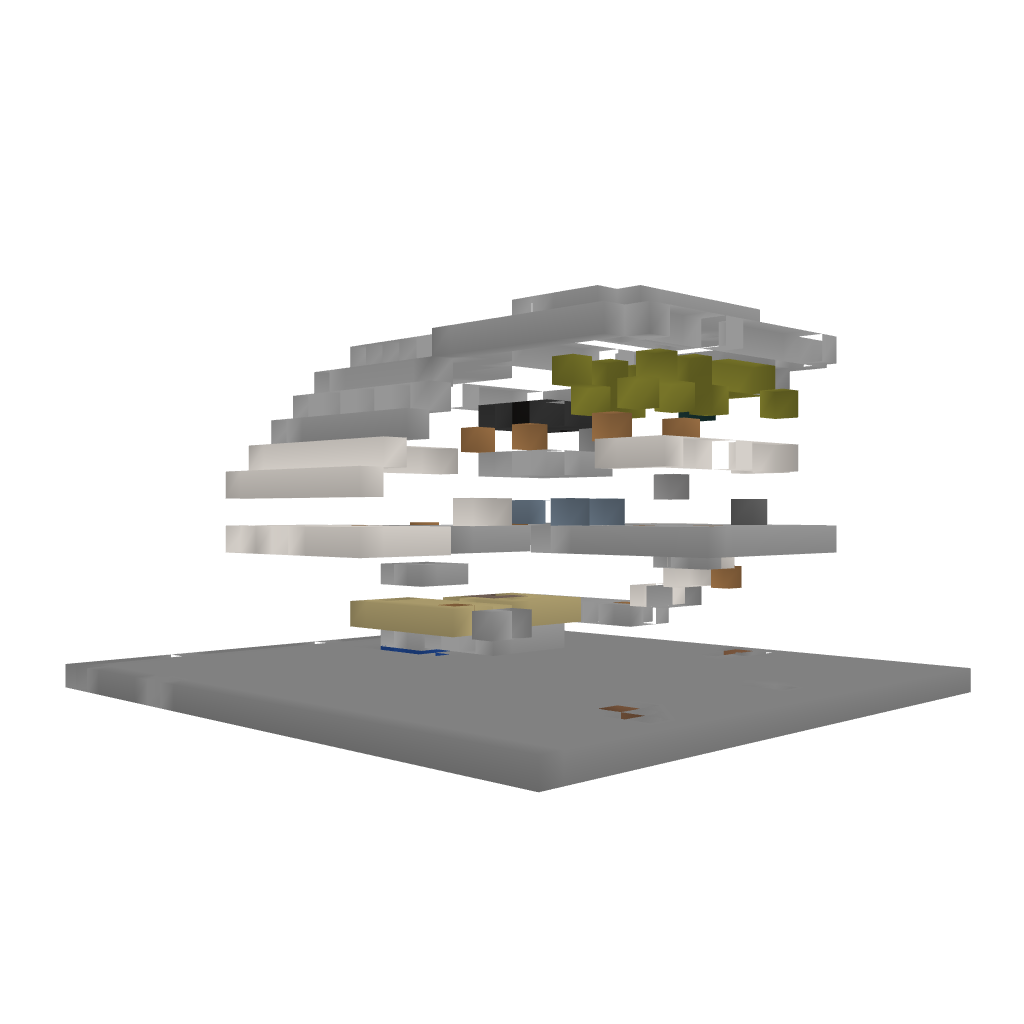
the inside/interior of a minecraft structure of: Ambages